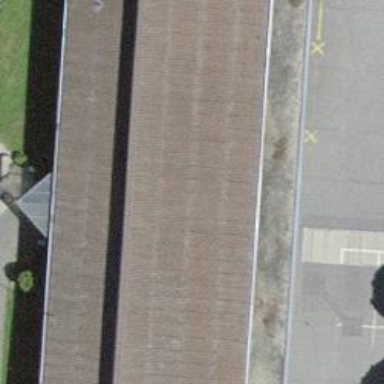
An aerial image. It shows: Building with sawtooth-shaped roof.